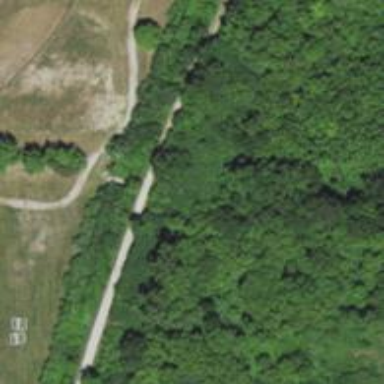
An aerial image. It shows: Abandoned railway path.